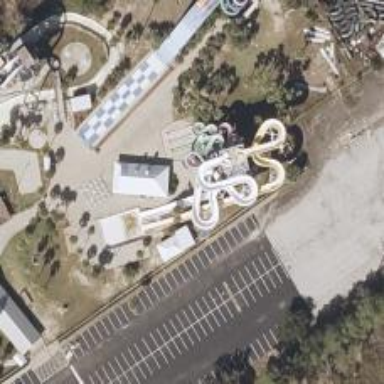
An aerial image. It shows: Tourism attraction featuring water slide.